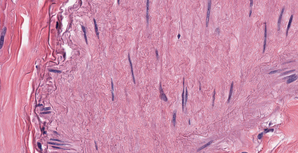
Tumor epithelial tissue: no
Tumor-associated stroma tissue: yes
Normal tissue: no